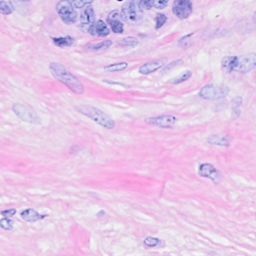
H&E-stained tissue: Breast